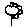
Label: flower